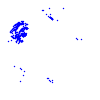
Particle: electron